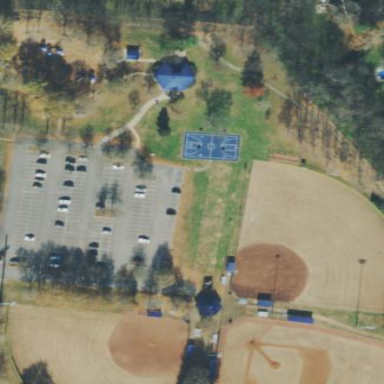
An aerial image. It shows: Baseball pitch for leisure land.